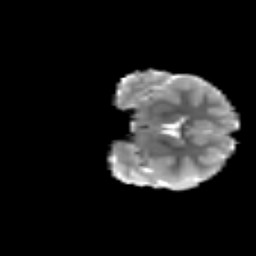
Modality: T2w
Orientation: coronal
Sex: male
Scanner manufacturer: siemens
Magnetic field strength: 3 T
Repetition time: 5 s
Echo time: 0.071 s